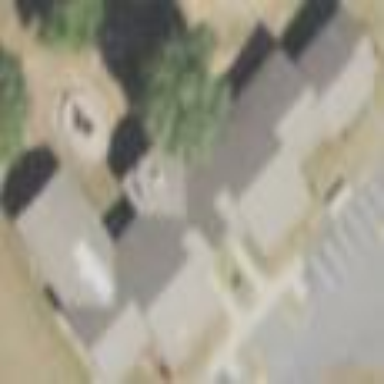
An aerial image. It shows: Kindergarten building.